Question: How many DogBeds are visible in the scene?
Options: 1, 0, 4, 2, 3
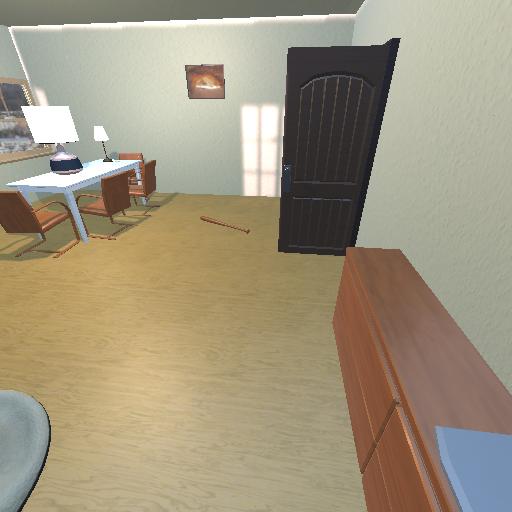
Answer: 1